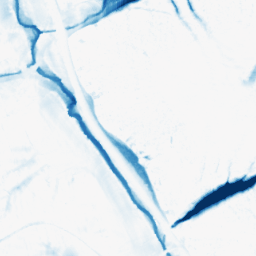
Category: morphological
Decomposition family: morphological_ellipse
Decomposition parameters: operation: closing
width: 30
height: 30
Upsampling method: linear_exact
Upsampling parameters: scale: 8
Upsampling scale: 8